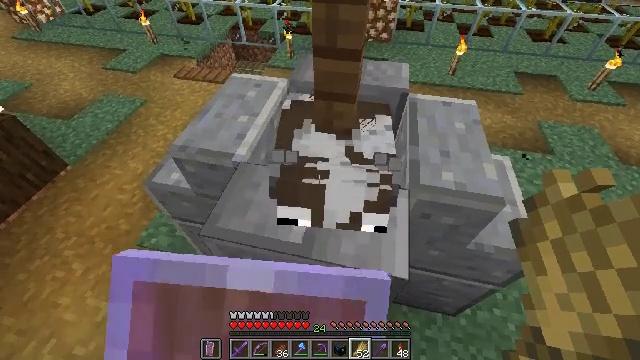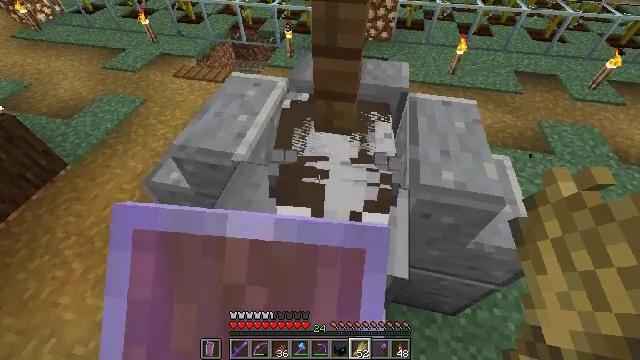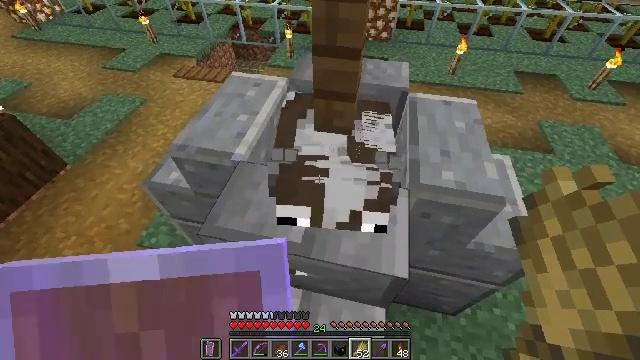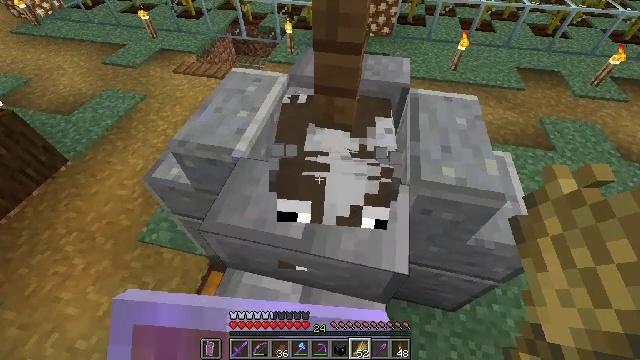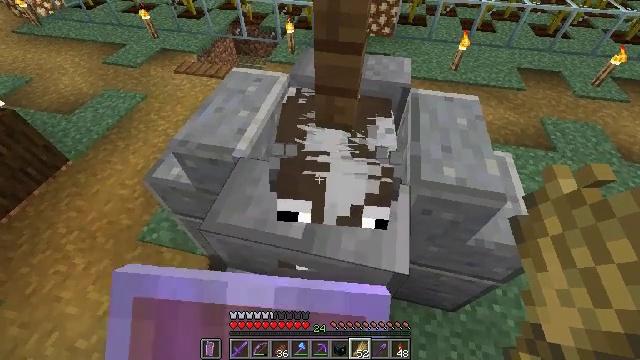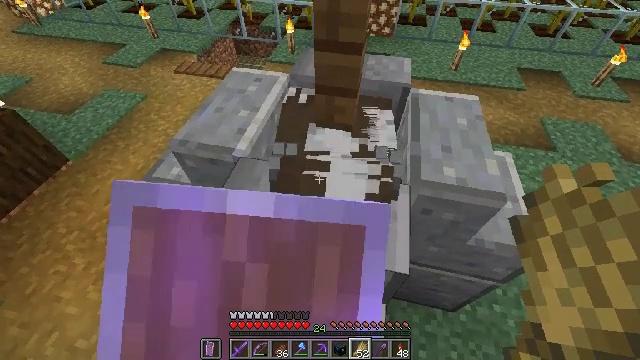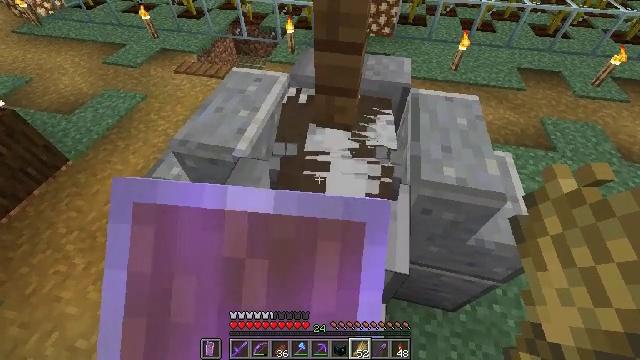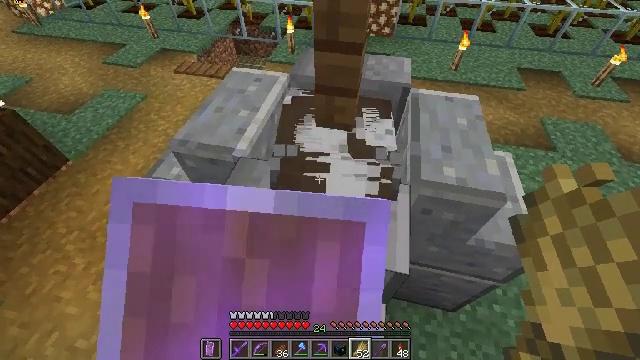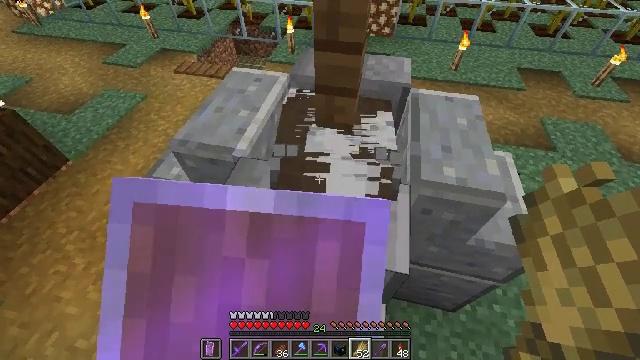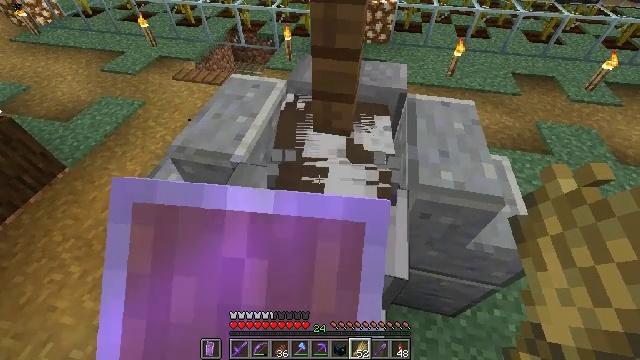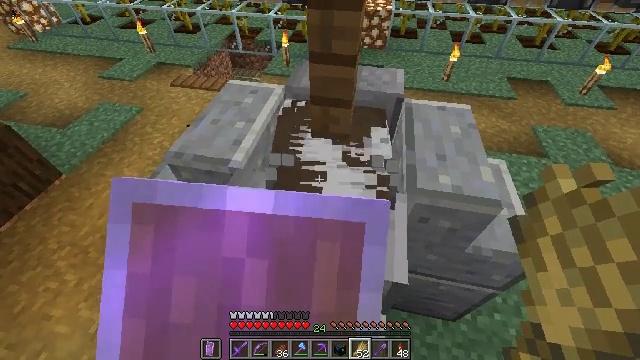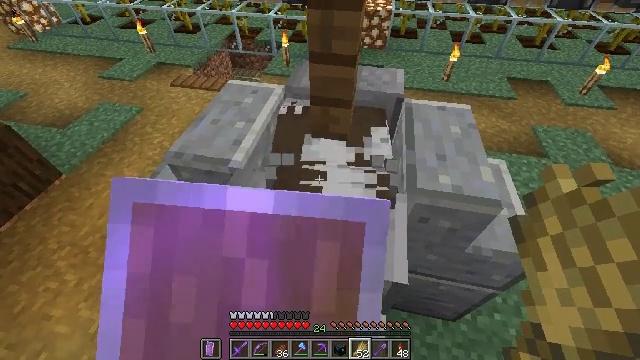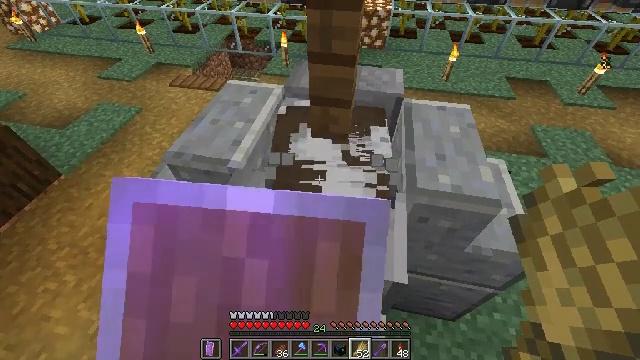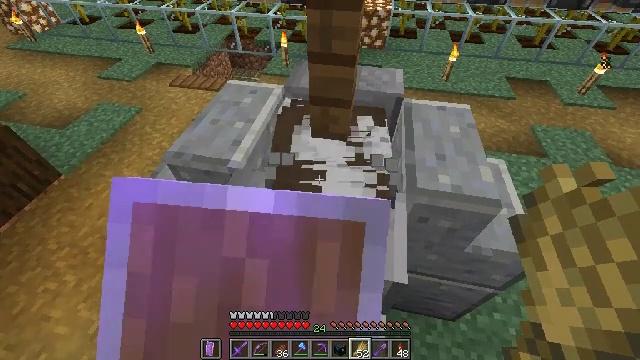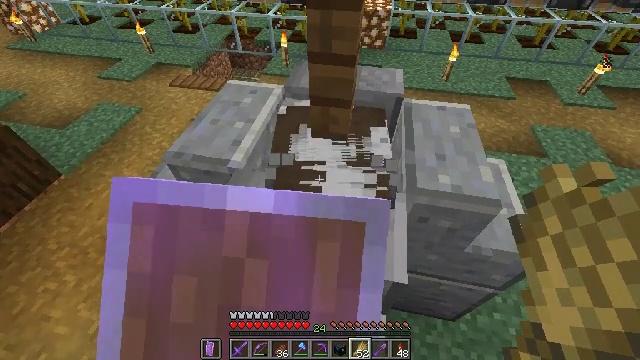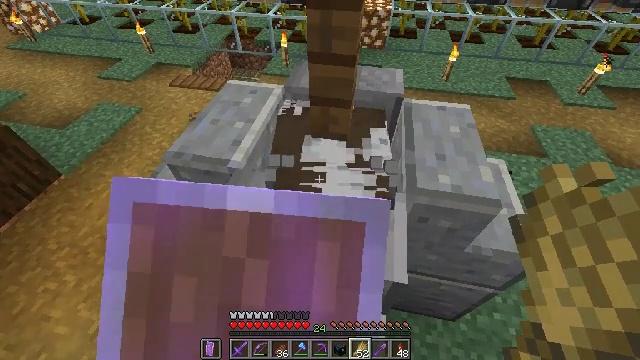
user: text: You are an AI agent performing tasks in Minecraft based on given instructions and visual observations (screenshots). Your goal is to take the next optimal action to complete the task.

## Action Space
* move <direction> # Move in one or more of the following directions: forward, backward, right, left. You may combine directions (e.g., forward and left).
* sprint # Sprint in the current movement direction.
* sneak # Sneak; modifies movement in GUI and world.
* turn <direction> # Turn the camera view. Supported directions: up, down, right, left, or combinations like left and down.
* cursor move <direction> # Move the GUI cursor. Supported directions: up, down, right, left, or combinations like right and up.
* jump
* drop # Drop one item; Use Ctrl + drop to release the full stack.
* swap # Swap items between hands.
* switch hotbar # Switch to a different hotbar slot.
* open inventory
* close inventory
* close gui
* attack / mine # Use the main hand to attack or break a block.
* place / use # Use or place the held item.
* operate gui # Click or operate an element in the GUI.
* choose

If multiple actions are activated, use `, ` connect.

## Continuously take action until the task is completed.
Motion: motion action
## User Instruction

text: Hunt a sheep.
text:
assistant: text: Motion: use / place
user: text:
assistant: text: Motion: use / place
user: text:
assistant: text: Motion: use / place
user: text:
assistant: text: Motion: use / place
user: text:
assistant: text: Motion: use / place
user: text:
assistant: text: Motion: use / place
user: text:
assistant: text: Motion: use / place
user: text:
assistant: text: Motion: use / place
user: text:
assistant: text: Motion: turn up, use / place
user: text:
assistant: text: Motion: turn up, use / place
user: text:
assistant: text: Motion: use / place
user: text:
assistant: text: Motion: use / place
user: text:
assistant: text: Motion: use / place
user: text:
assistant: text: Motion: use / place
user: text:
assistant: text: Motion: use / place
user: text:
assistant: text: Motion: no_op
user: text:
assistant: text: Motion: use / place
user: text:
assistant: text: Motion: use / place
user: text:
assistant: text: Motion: use / place
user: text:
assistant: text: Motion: no_op
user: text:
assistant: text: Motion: use / place
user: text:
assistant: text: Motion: use / place
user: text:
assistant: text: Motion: use / place
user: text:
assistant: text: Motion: use / place
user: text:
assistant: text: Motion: use / place
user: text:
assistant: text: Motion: use / place
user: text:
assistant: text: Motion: use / place
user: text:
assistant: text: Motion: turn left
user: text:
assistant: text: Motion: use / place
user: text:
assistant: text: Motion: use / place